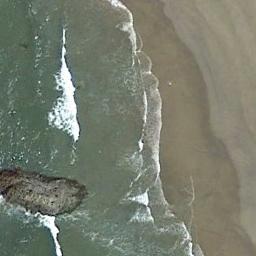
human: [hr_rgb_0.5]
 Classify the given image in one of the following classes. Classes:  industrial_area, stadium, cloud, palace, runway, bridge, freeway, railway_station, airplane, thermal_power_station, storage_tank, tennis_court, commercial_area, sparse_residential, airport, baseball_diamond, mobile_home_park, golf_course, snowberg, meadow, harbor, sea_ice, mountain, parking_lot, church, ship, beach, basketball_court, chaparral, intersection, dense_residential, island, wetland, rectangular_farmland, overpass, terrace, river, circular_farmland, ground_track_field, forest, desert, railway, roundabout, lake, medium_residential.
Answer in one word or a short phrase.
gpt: beach